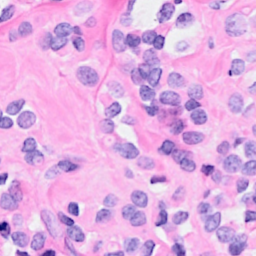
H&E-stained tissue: Breast